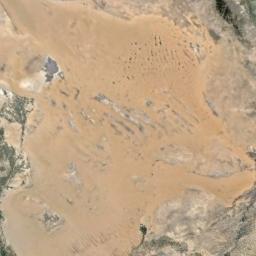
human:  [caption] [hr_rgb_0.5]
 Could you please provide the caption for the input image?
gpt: The desert has yellow sand and some hills or decayed rocks .

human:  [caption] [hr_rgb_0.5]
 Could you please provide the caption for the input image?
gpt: There are many lines in the desert .

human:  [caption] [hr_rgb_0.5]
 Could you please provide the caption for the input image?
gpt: The yellow desert is next to the bare land .

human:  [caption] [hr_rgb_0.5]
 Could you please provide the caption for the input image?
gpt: The light yellow desert covers the brown bare land beside the green land .

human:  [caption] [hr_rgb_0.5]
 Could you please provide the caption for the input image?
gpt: A yellow desert covered with sand and some bare land .